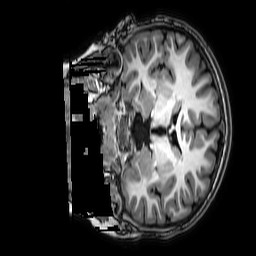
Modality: T1w
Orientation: coronal
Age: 11
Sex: male
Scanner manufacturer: philips
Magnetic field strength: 3 T
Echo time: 0.0038 s